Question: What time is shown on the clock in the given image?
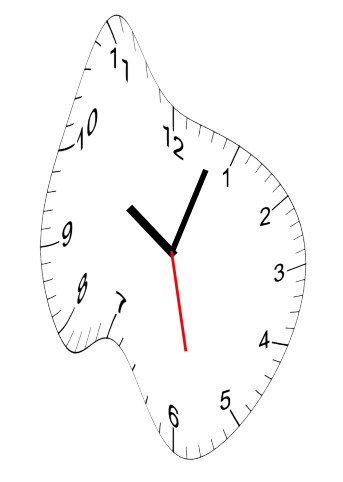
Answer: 10:03:28